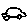
Label: car